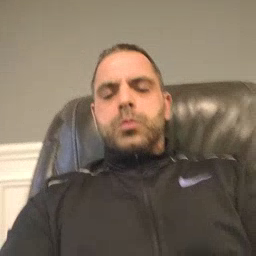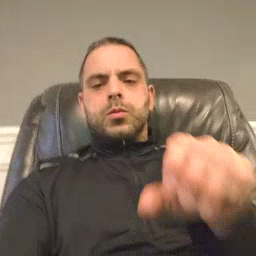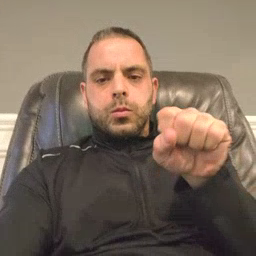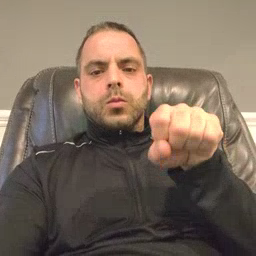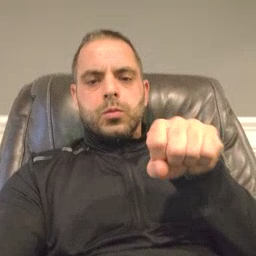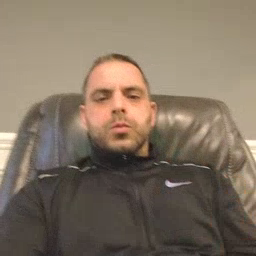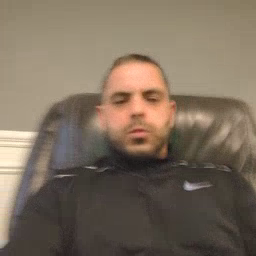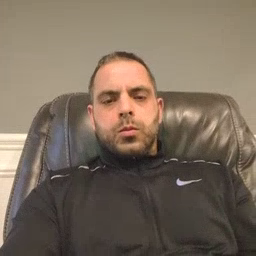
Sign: yes